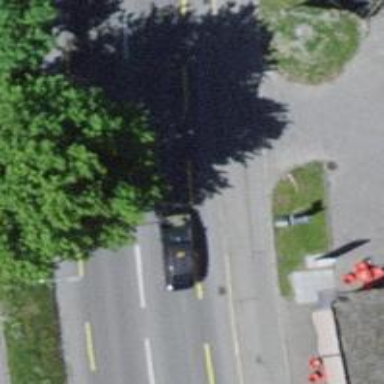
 featuring lane for cyclists on both sides."